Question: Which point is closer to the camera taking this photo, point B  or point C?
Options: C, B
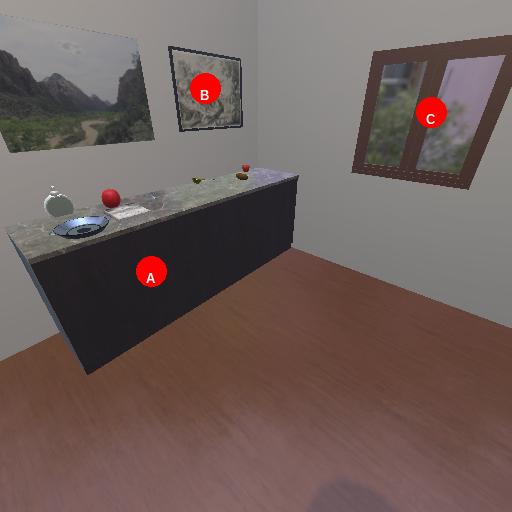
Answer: C